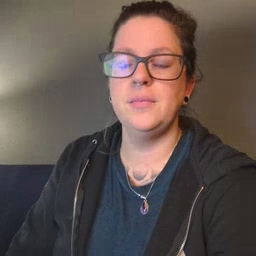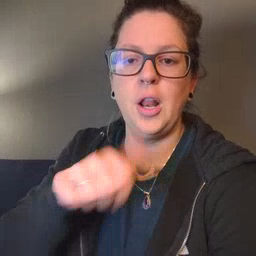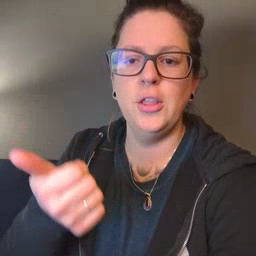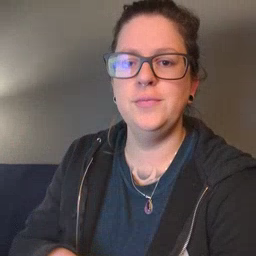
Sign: another